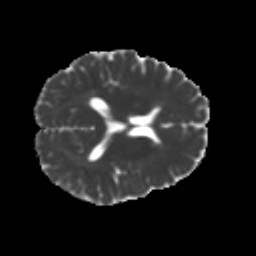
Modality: MD
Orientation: axial
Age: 43
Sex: female
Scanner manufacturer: ge
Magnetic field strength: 3 T
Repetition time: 7.8 s
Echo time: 0.0606 s